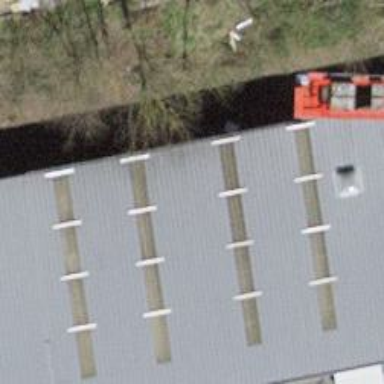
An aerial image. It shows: Warehouse.